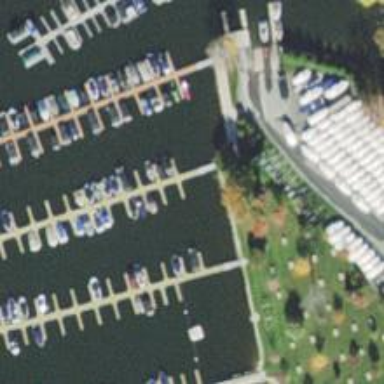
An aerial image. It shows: Man-made pier.